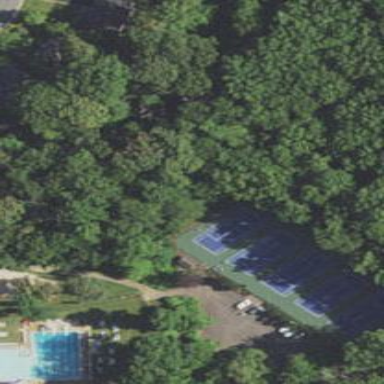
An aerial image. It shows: Asphalt tennis court on pitch.